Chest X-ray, PA view. Patient: 45 years old, sex F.
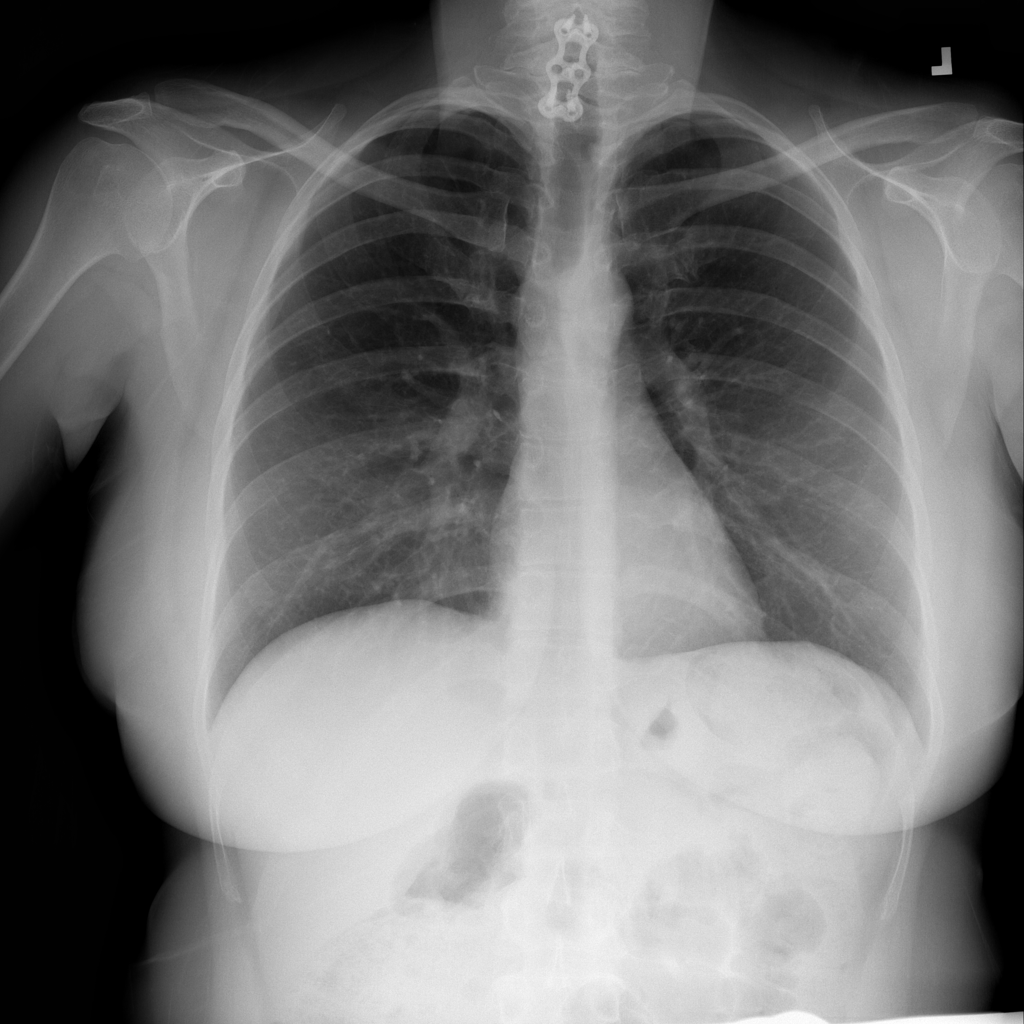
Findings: No Finding